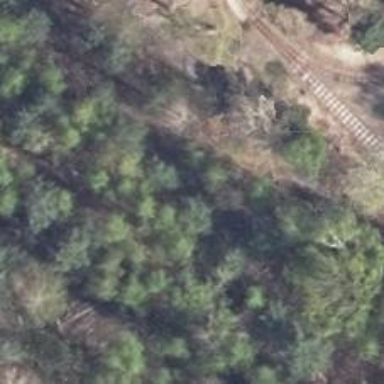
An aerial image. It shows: Abandoned railway bridge.